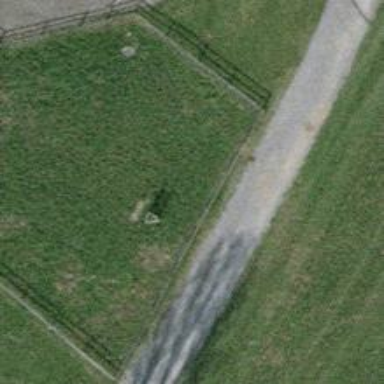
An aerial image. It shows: Paved track with Grade 1 surface.